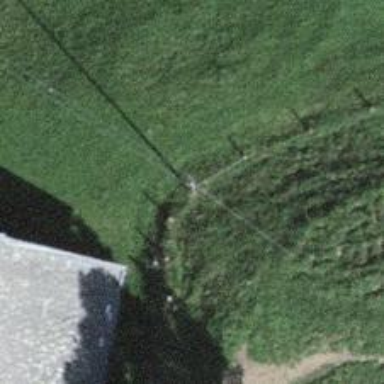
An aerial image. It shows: Minor power line.